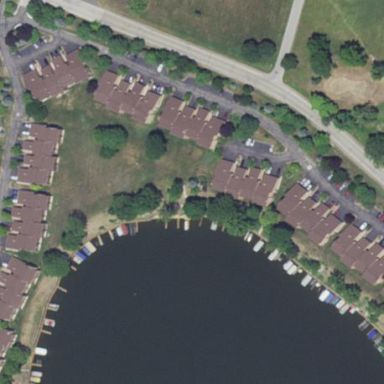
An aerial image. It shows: Condominium within residential area.